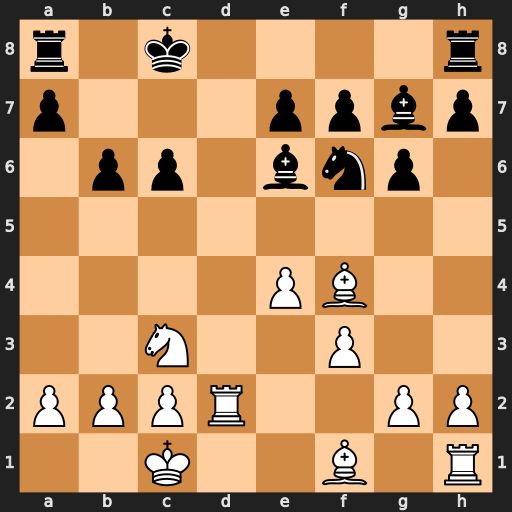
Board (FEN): r1k4r/p3ppbp/1pp1bnp1/8/4PB2/2N2P2/PPPR2PP/2K2B1R
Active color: w
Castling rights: -
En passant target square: -
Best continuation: Ba6#